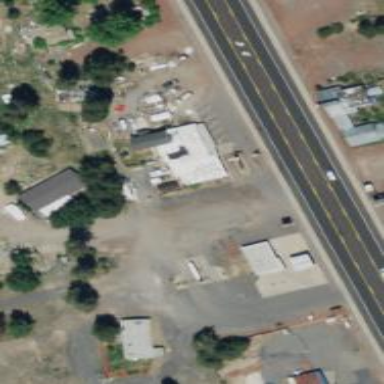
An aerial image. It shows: Convenience shop.